Interaction volume radius: 10 \u00c5
Interaction volume height: 20 \u00c5
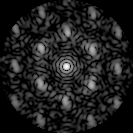
Disorder parameter: 0.5448